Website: lowes
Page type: customer-info-address
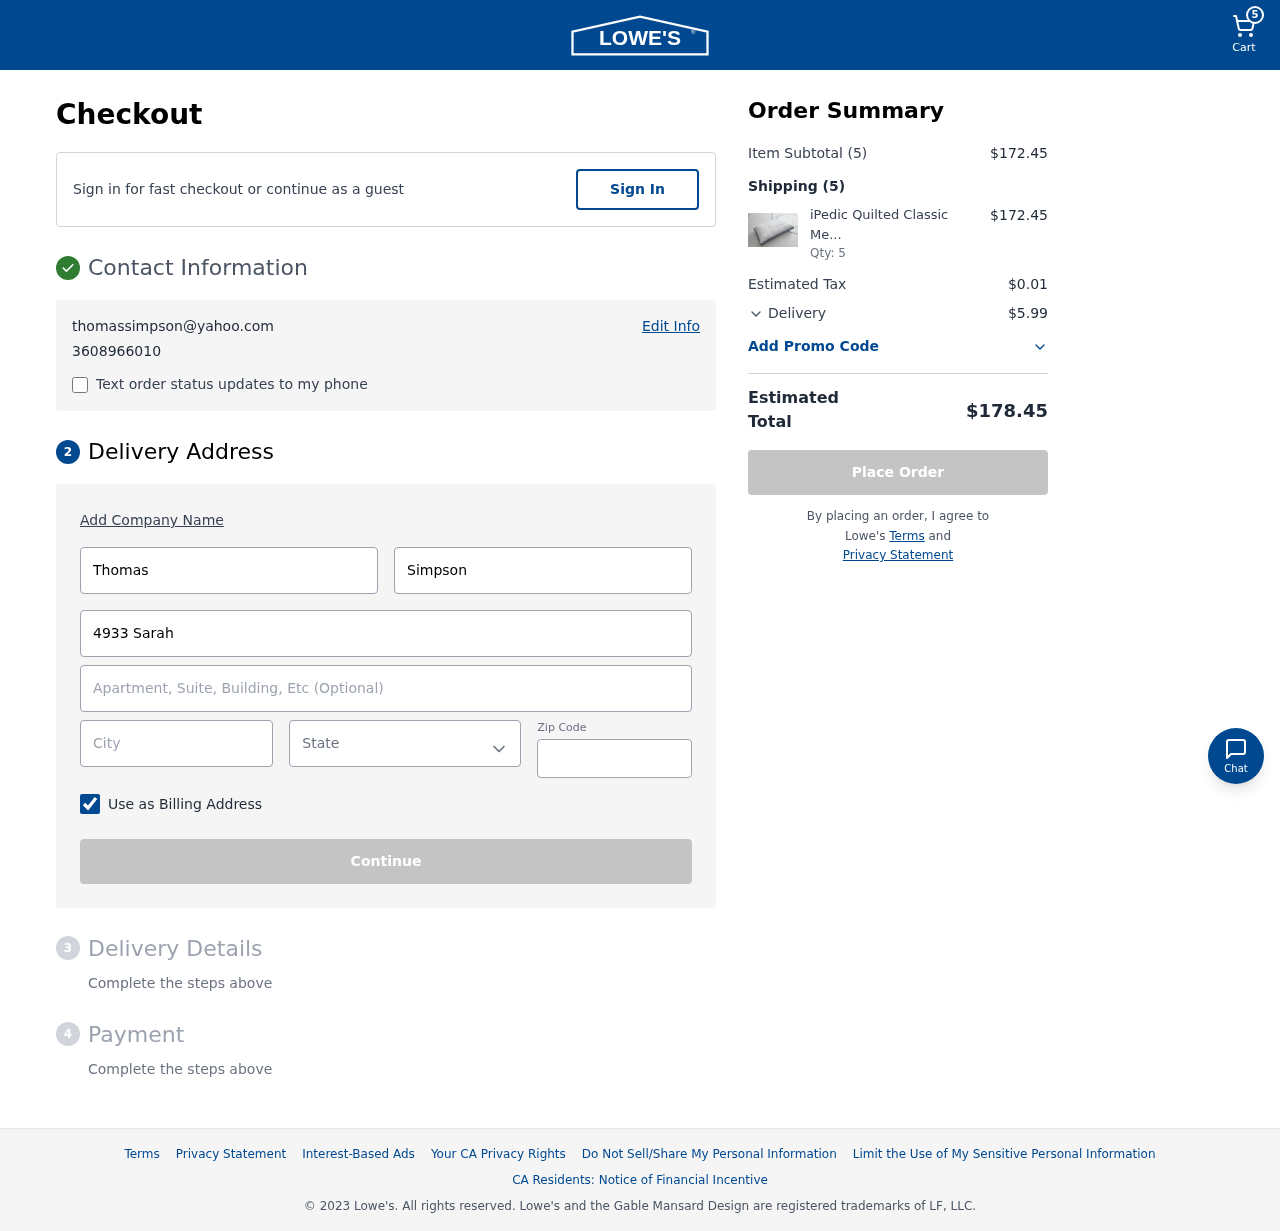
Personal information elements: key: PII_CITY
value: Lake Seth
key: PII_EMAIL
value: thomassimpson@yahoo.com
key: PII_FIRSTNAME
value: Thomas
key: PII_LASTNAME
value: Simpson
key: PII_PHONE
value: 3608966010
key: PII_POSTCODE
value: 46080
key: PII_STATE
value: VI
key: PII_STREET
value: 4933 Sarah Branch
Product elements: key: PRODUCT1_NAME
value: iPedic Quilted Classic Memory Foam Pillow, King
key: PRODUCT1_QUANTITY
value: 5
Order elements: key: ORDER_NUM_ITEMS
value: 5
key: ORDER_SUBTOTAL
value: $172.45
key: ORDER_NUM_ITEMS2
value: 5
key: ORDER_SUBTOTAL2
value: $172.45
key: ORDER_TAX
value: $0.01
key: ORDER_SHIPPING_COST
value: $5.99
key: ORDER_TOTAL
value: $178.45